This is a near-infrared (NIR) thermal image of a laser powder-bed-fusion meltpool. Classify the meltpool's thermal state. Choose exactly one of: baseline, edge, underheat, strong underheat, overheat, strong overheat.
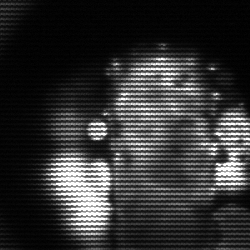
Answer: strong underheat